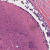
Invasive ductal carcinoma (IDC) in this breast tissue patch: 0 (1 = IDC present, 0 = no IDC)